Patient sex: M
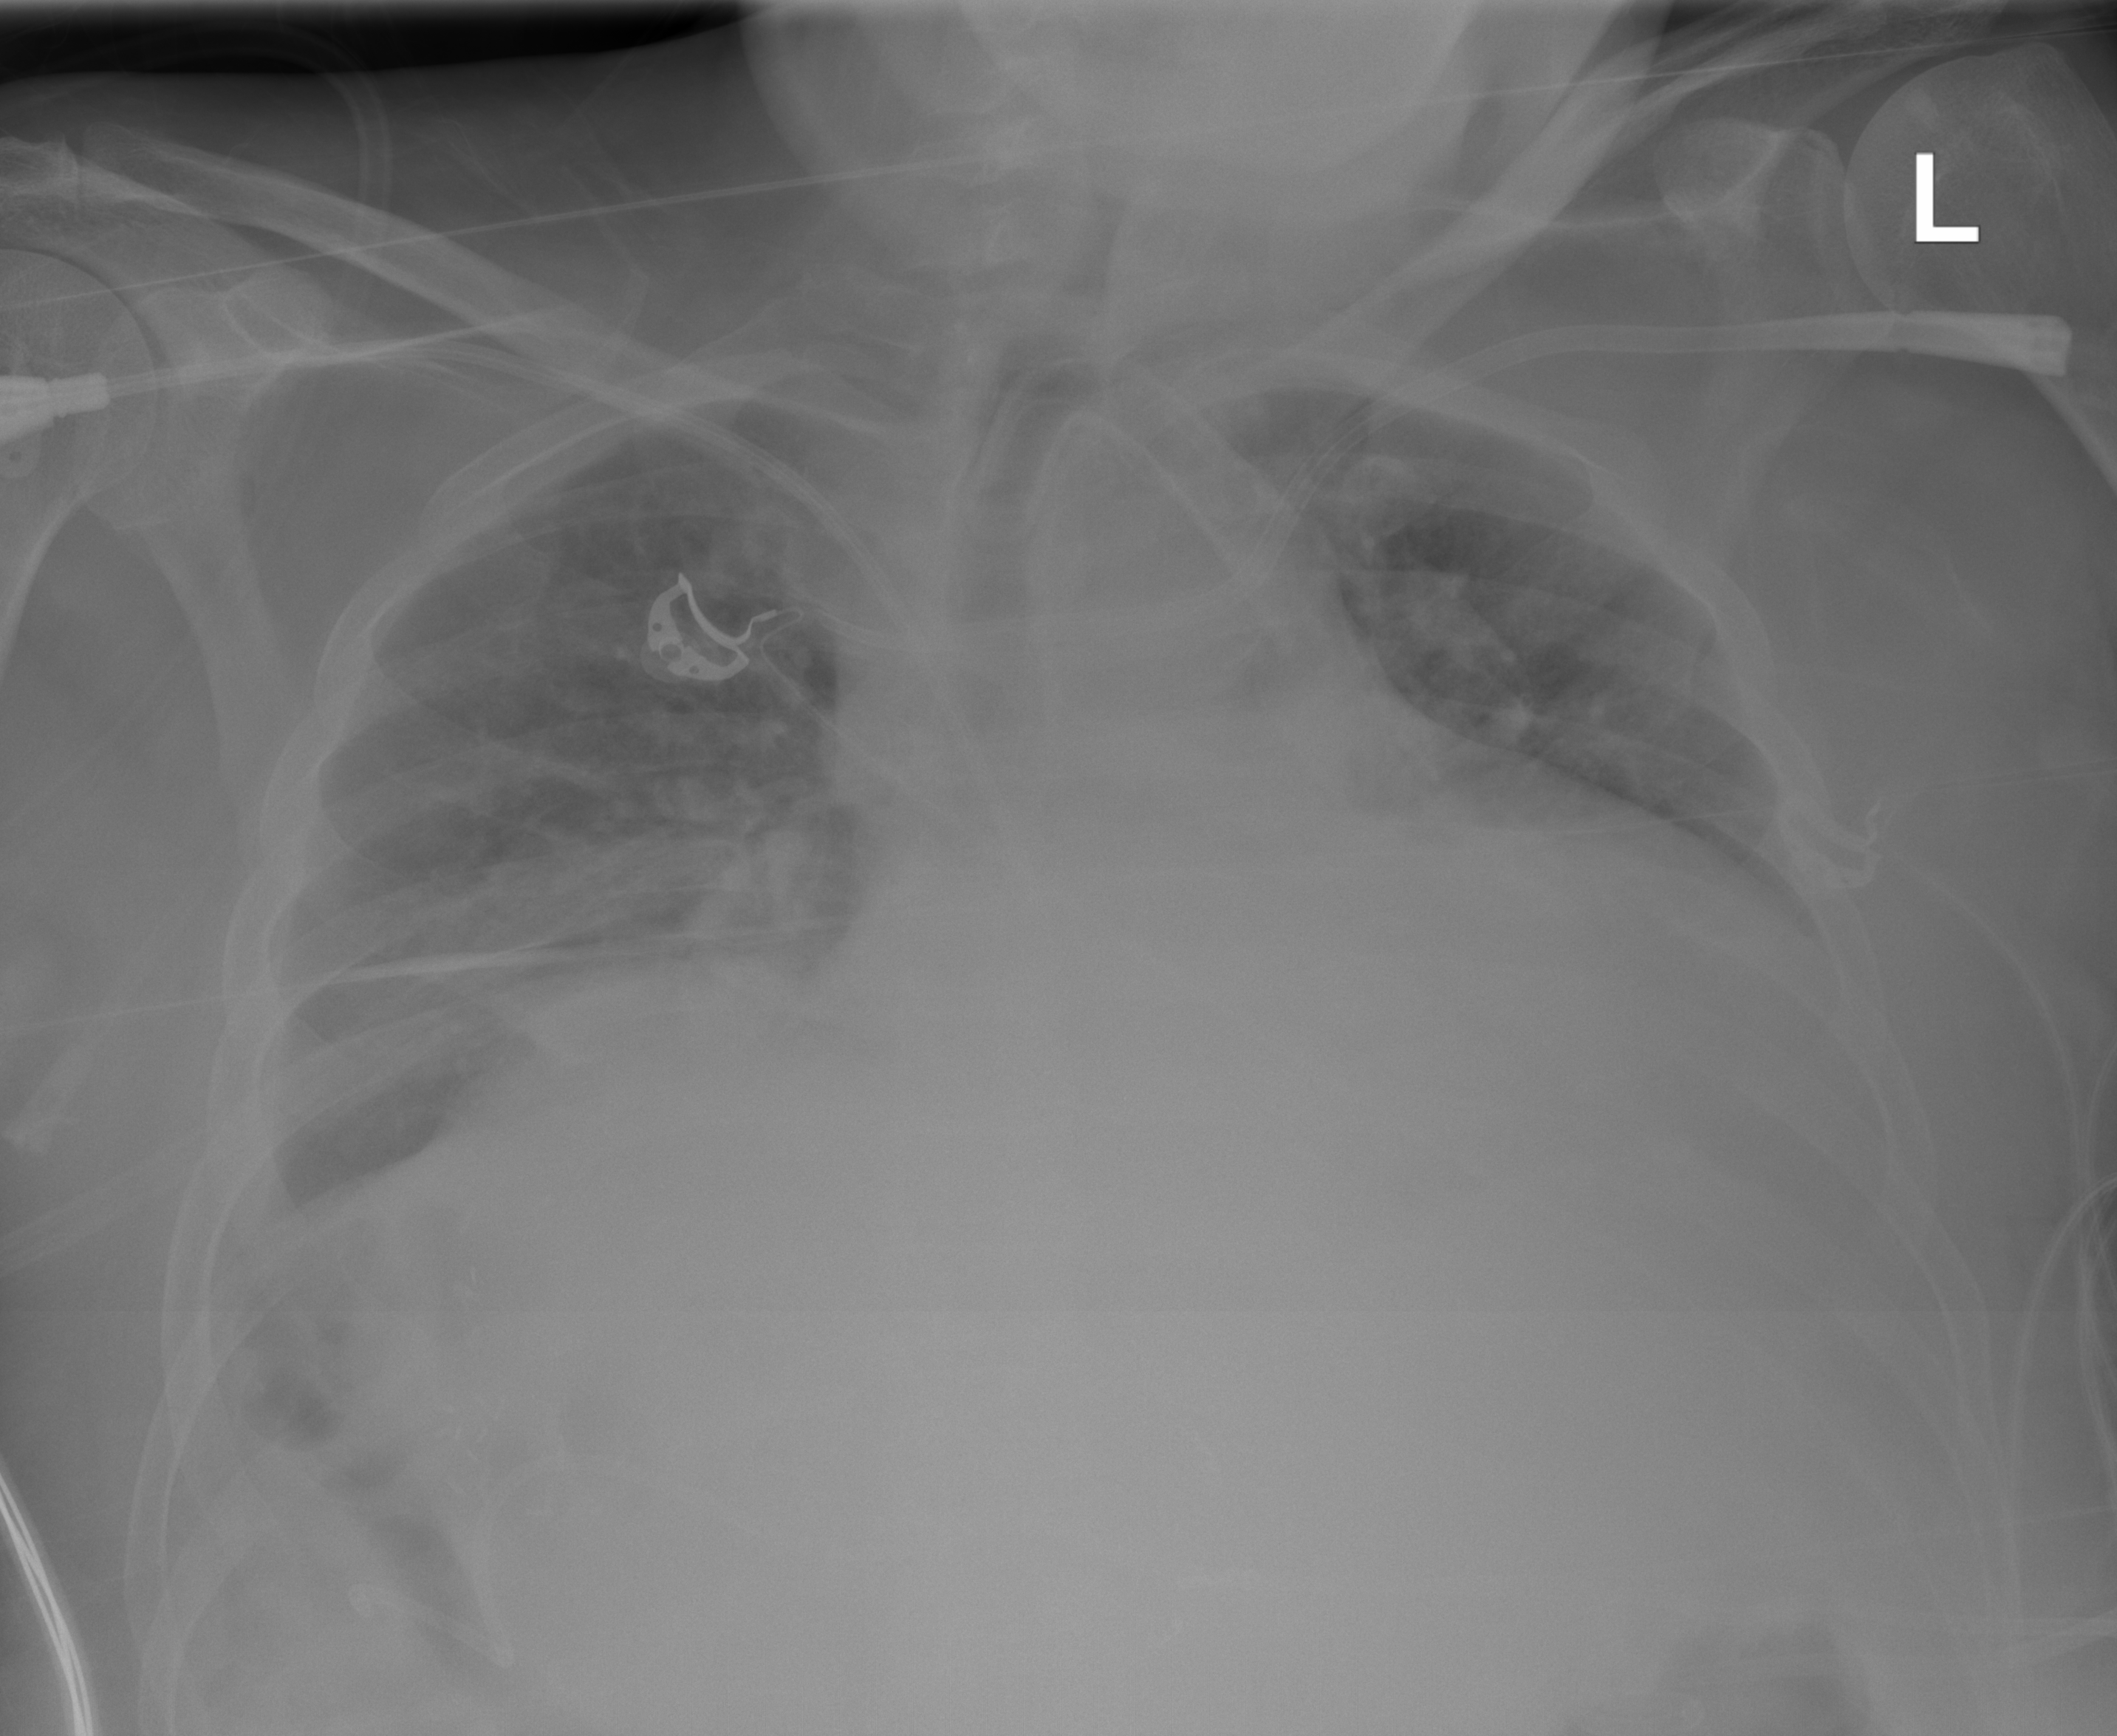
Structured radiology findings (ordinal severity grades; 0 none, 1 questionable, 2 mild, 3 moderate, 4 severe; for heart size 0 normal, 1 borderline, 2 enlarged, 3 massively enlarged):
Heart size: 2
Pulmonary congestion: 3
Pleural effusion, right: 3
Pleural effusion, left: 2
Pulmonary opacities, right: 2
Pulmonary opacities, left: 0
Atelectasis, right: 3
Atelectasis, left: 2